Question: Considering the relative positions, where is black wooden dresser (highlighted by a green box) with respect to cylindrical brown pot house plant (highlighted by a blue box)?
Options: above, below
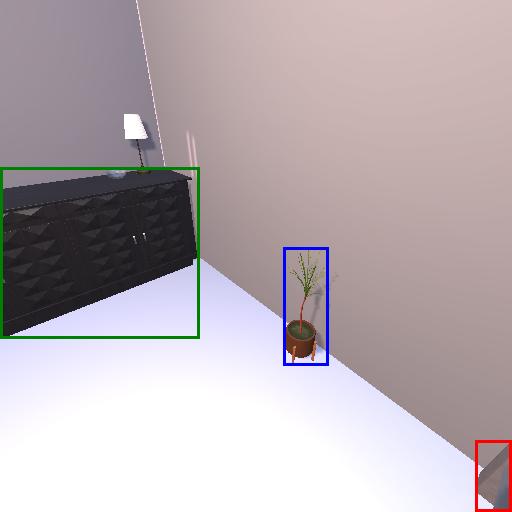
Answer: above